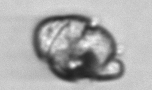
Label: Proterythropsis